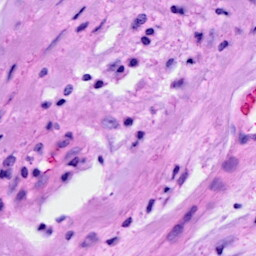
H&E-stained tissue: Breast